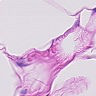
Metastatic tissue present: no